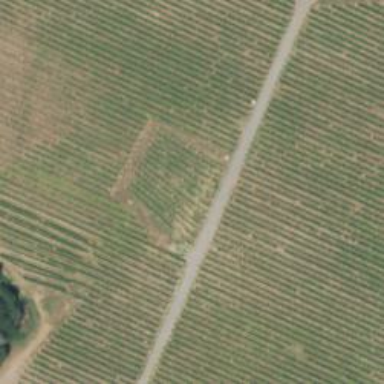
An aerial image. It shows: Vineyard with wine grapes as the main crop.